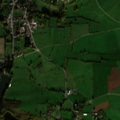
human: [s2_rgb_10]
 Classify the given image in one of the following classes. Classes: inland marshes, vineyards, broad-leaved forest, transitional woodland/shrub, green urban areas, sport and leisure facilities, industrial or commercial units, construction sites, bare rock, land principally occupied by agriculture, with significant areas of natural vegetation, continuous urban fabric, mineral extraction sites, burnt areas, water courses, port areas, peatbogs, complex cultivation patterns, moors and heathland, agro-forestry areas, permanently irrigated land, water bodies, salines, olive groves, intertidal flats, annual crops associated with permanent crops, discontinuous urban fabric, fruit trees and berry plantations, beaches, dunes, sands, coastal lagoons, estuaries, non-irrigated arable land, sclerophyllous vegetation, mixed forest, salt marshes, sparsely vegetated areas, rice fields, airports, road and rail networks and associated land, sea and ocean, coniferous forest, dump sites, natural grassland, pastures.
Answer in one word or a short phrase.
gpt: discontinuous urban fabric, pastures, complex cultivation patterns, land principally occupied by agriculture, with significant areas of natural vegetation